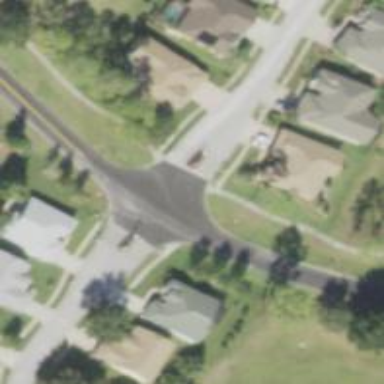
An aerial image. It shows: Unmarked road crossing.